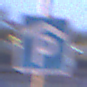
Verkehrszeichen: Parkhaus
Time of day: Night
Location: Outdoor (Urban)
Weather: PartlyCloudy
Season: NotSpecified
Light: Artificial